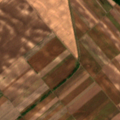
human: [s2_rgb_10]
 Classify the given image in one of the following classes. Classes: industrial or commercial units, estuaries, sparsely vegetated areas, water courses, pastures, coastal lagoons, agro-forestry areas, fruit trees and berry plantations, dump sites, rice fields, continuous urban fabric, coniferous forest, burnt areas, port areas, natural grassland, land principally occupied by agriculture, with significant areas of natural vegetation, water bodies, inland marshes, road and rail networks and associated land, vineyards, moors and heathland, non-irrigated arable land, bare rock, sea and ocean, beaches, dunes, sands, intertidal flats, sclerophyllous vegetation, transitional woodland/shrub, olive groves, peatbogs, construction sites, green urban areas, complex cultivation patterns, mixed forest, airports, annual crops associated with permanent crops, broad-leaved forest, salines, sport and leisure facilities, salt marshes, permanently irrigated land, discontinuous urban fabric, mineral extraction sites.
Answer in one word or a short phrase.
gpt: non-irrigated arable land, mixed forest